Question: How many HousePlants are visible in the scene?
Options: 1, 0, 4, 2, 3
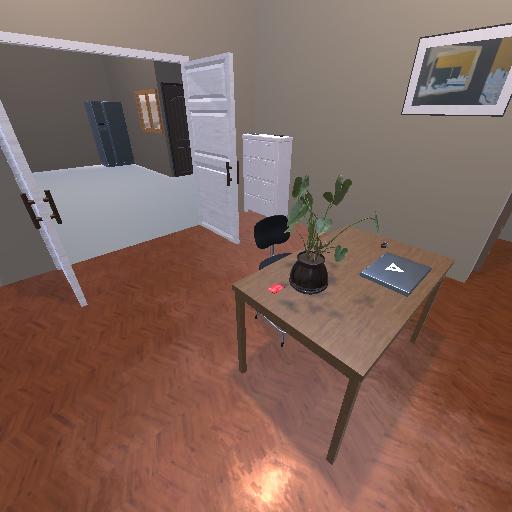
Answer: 1